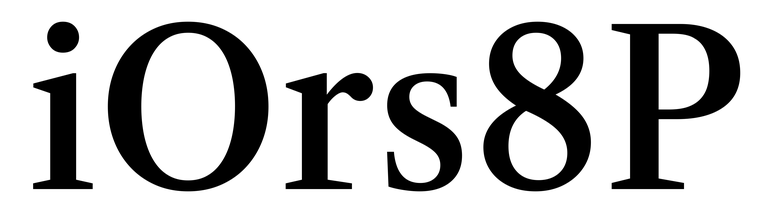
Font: LibreCaslonText_Medium